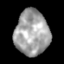
Tissue: lung
Cell type: Endothelial cells
Senescence score: 0.6383
Nuclear area (px): 1499
Mean DAPI intensity: 163.532